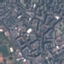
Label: Residential